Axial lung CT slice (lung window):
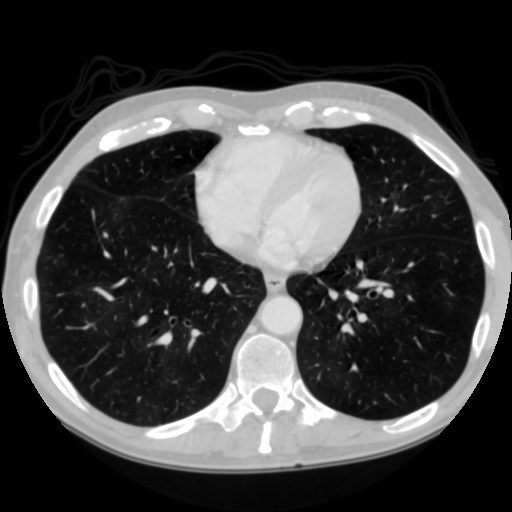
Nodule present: no